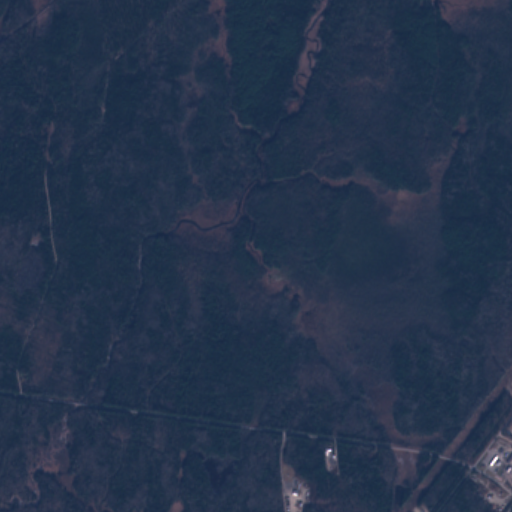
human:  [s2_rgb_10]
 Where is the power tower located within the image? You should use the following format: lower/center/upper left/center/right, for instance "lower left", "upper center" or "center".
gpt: The power tower is located in the lower right of the image.
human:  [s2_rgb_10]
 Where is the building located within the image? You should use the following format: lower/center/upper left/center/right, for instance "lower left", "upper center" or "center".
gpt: The building is located in the lower right of the image.
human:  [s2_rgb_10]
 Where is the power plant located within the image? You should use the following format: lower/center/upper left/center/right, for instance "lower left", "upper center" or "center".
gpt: There is no power plant in the image.